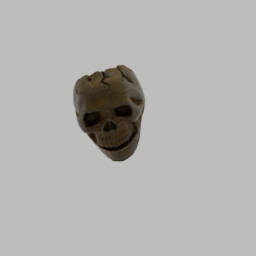
Label: nature